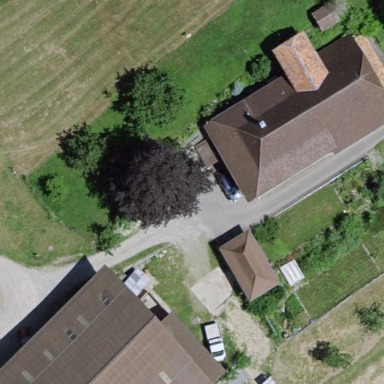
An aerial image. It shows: Farm building.